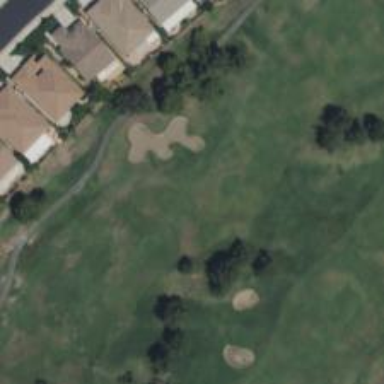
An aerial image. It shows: View of golf hole.